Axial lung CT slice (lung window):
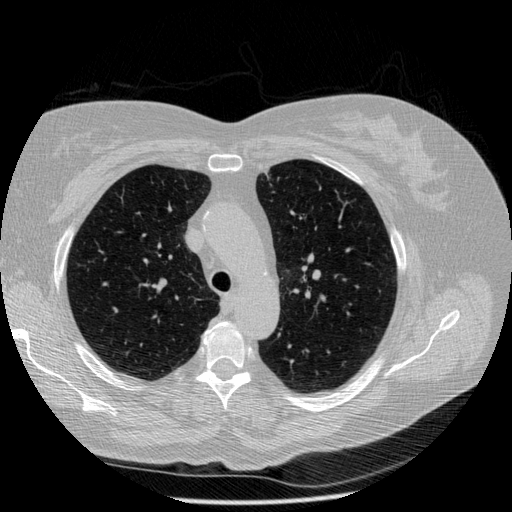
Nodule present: no